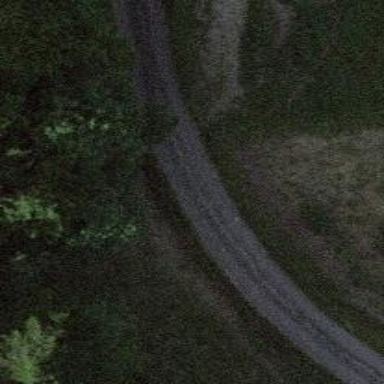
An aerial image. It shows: Well-maintained track road of grade 1.